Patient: sex F, age 43
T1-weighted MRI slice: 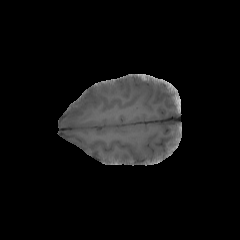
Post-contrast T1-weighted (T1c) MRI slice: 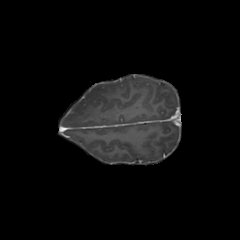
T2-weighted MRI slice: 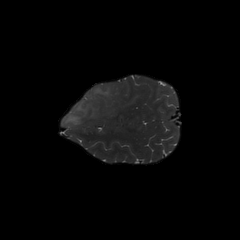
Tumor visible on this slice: yes
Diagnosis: Astrocytoma, IDH-mutant
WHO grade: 3